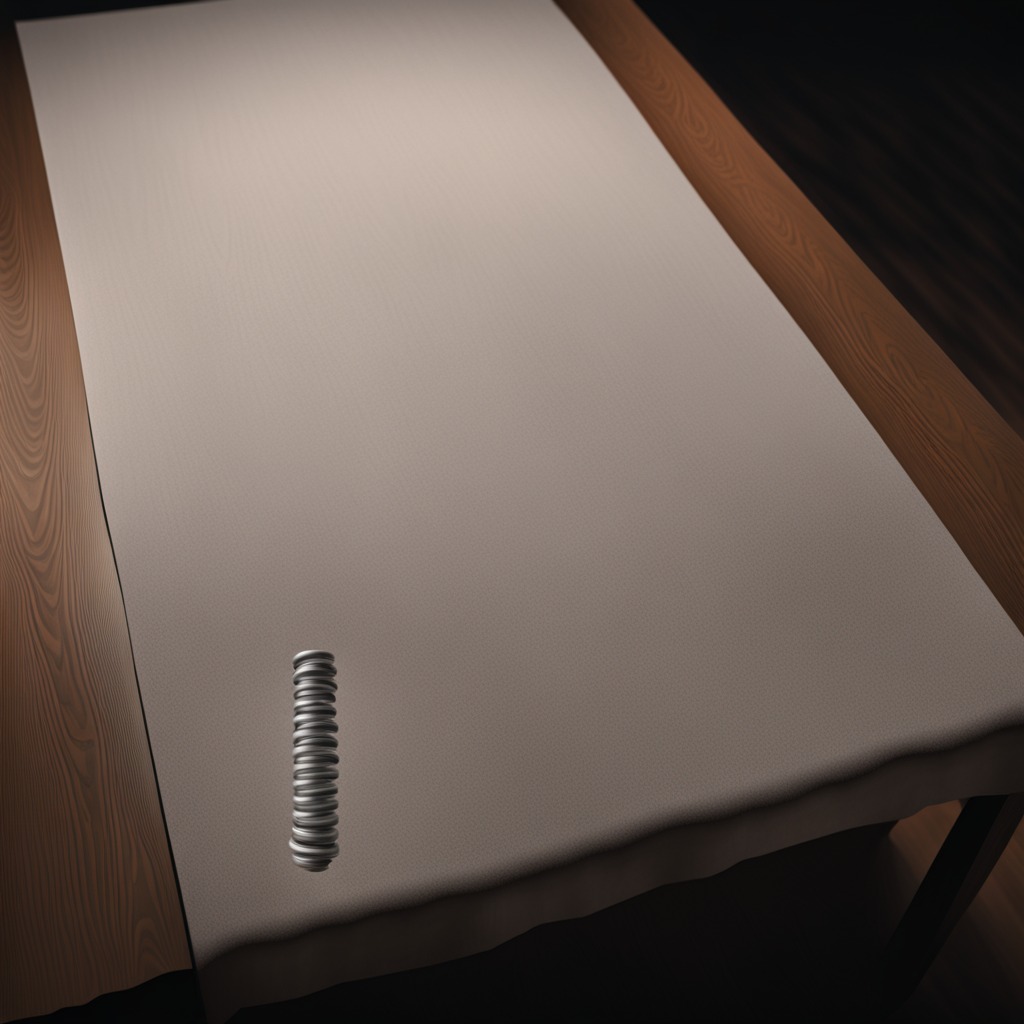
A coiled metal spring lying on a wooden table.